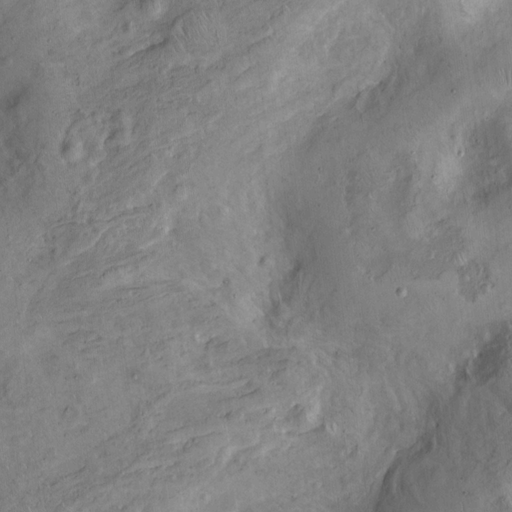
Classes present: Background, Cone